Here is the time-frequency representation (spectrogram) of a rolling-element bearing's vibration measurement. Diagnose the bearing from this image, choosing from: normal, inner_race, outer_race, ball.
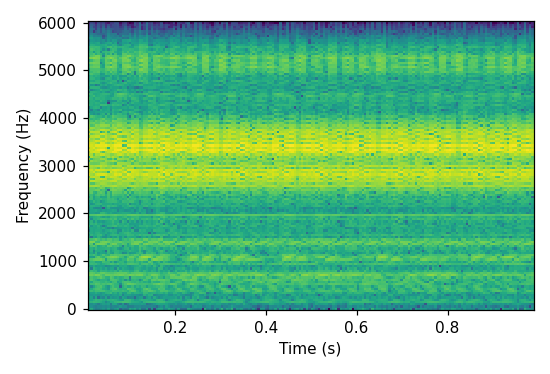
Answer: outer_race